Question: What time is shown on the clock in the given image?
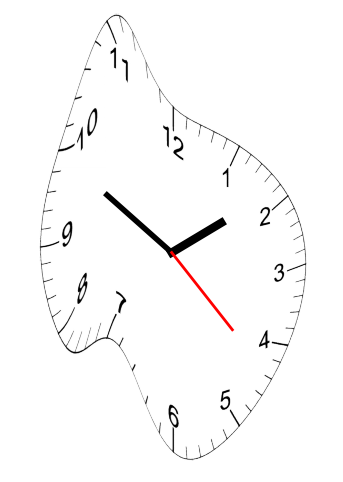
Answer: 01:49:22